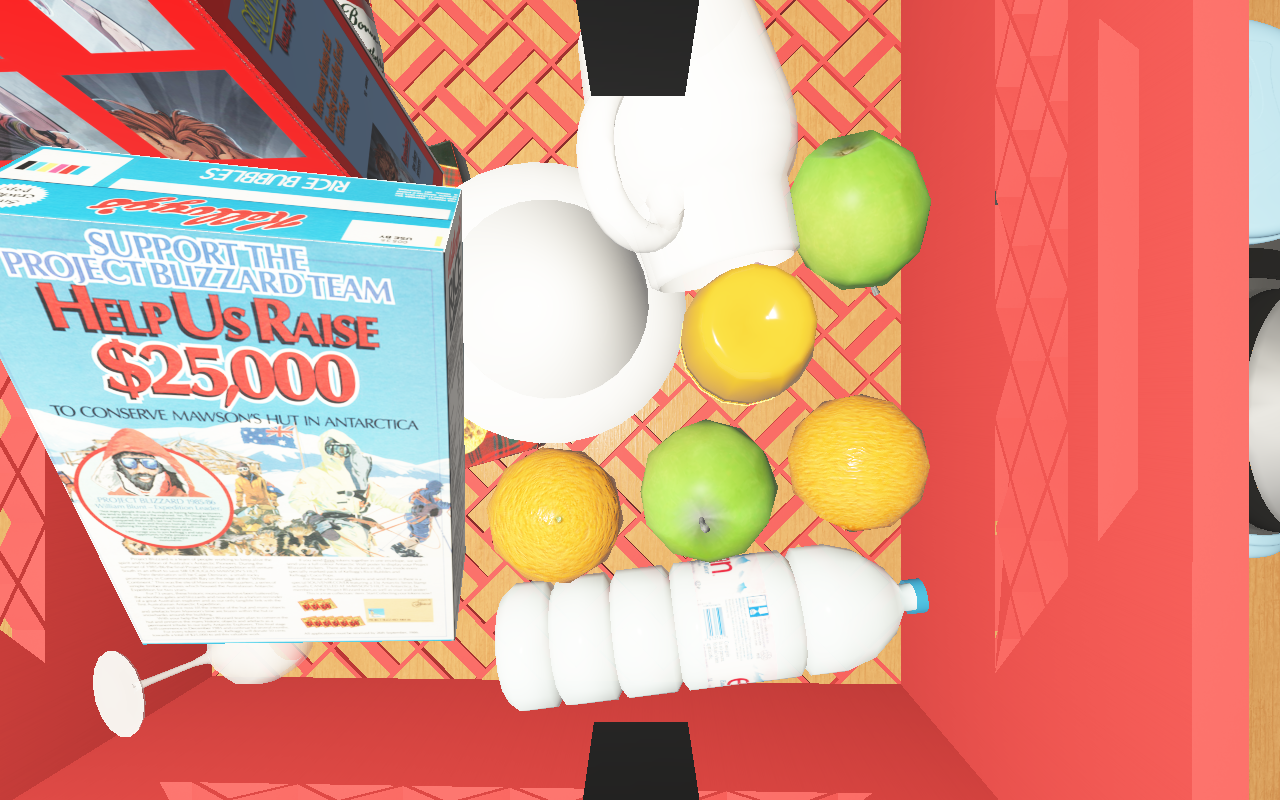
Objects in the scene:
water bottle
apple
apple
orange
orange
plate
glass
cereal box